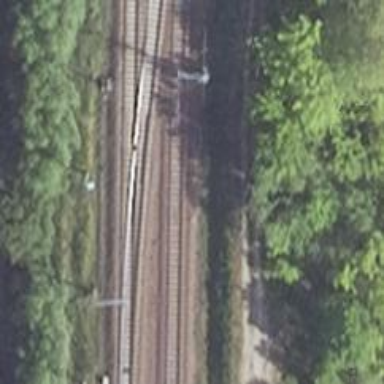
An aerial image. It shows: Railway switch.